Question: I am new to Java Swing application development.

I am looking to place a panel inside the window with title bar like Advanced JTable Demo, GUI Components of below image. How can I add them to window in Netbeans?
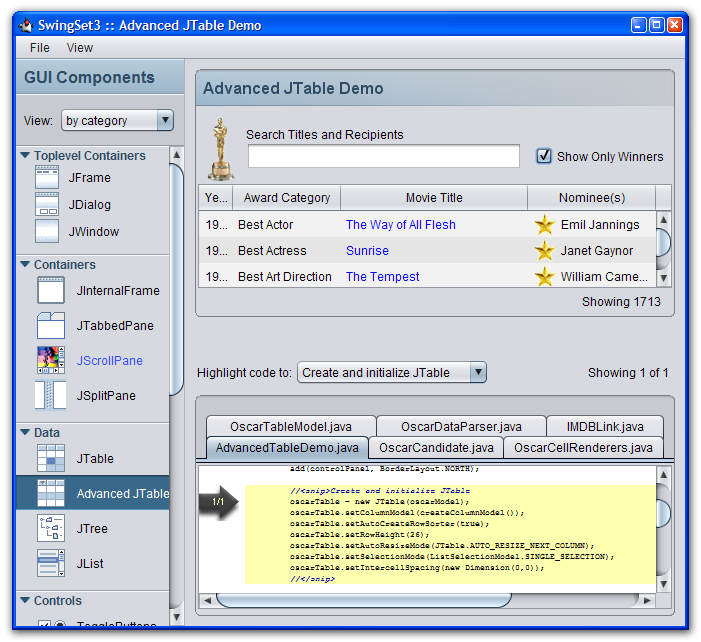
Answer: Create a JPanel for your main panel that uses a BorderLayout. Then create a Title panel and add it to the NORTH or the main panel. Then create a second panel for all your other components and add it to the CENTER of the main panel.
In other words there is no component that does what you want, you need to create one.